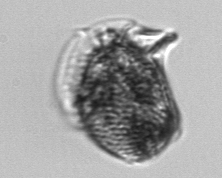
Label: Dinophysis_norvegica